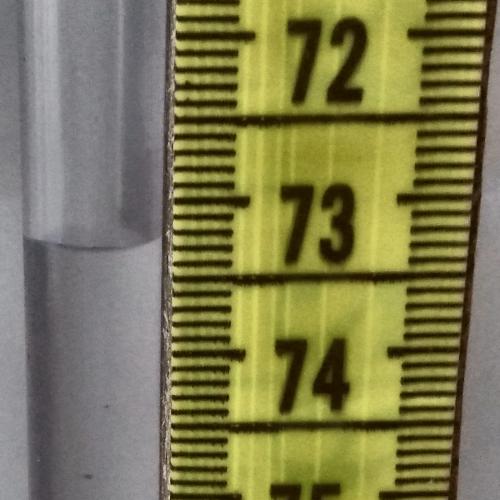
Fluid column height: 73.3 cm